Interaction volume radius: 10 \u00c5
Interaction volume height: 20 \u00c5
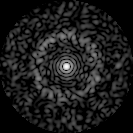
Disorder parameter: 0.8065